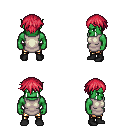
a pixel art fantasy rpg character, male body template, orc, green skin, white tunic, gold greaves, ruby red short bangs hairstyle, black shoes, four views (front, back, left, right), 2x2 character sprite sheet, small pixel art, hard edges, no anti-aliasing